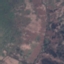
Label: HerbaceousVegetation